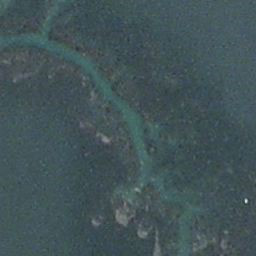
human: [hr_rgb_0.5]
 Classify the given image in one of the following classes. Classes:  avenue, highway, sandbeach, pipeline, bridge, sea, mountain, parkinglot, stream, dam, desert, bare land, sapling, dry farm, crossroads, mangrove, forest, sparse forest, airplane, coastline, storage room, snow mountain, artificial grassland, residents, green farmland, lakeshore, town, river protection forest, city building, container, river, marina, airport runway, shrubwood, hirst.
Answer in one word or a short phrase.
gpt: stream